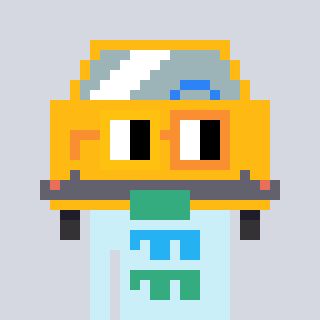
a pixel art character with square yellow and orange glasses, a taxi-shaped head and a cold-colored body on a cool background